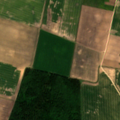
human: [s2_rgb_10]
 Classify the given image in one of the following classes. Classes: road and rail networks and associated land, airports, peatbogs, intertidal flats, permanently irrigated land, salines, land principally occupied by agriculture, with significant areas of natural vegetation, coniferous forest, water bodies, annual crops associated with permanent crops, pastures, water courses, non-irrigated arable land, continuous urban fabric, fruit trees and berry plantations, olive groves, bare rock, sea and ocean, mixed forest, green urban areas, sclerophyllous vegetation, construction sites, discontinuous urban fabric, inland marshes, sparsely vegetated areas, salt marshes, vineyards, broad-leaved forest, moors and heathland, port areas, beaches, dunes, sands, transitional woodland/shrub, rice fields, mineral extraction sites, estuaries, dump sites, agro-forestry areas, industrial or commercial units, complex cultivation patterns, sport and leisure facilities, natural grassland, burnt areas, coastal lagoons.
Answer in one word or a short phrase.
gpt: non-irrigated arable land, coniferous forest, mixed forest